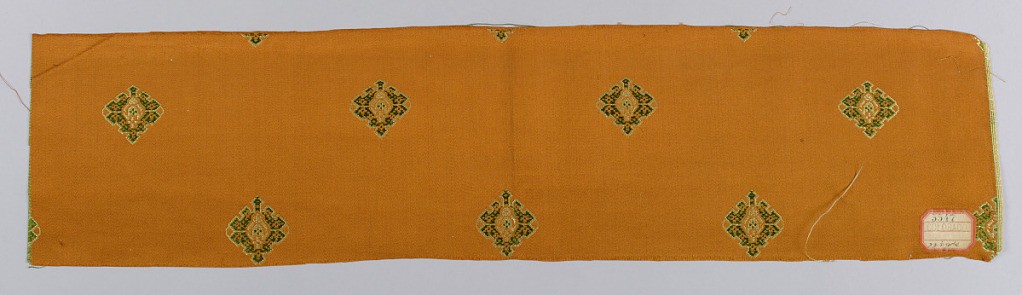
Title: Samples
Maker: Orinoka Mills, Philadelphia, Pennsylvania, USA
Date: ca. 1910
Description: a. green ground with rust color motif
b. rust color ground with green motif